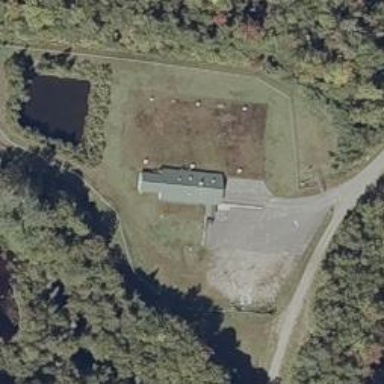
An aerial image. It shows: Service building.